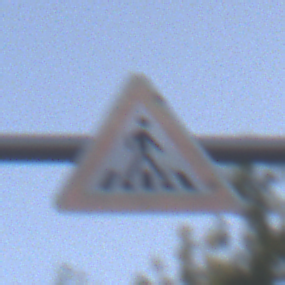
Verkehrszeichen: FussgaengerueberwegLinks
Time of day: SunriseSunset
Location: Outdoor (Urban)
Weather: Clear
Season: NotSpecified
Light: Natural